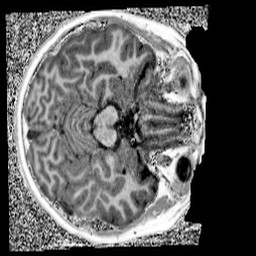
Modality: UNIT1
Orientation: axial
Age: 11
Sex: male
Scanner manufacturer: siemens
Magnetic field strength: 3 T
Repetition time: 4 s
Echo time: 0.00299 s